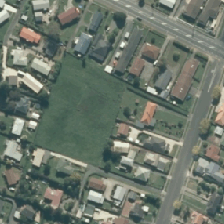
Land cover: urban_parkland